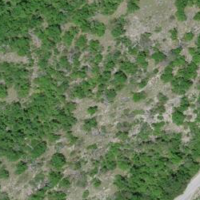
EUNIS habitat code: 43
Species observed at this site:
Amelanchier ovalis